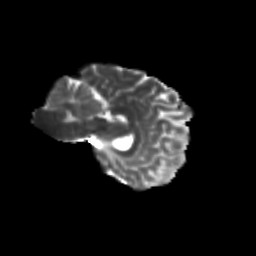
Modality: T2w
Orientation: sagittal
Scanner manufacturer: siemens
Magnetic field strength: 3 T
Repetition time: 9.2 s
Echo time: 0.084 s